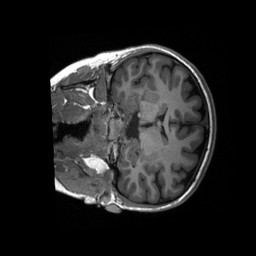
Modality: T1w
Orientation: coronal
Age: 16
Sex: female
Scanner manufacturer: siemens
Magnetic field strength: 3 T
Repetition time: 2.3 s
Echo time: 0.00232 s